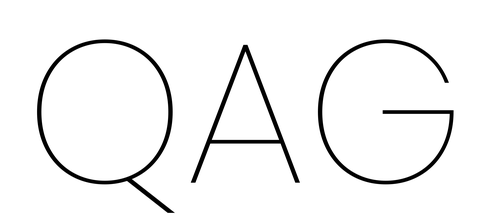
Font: Poppins-Thin